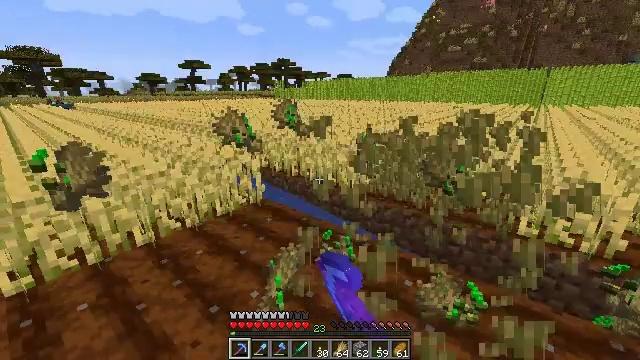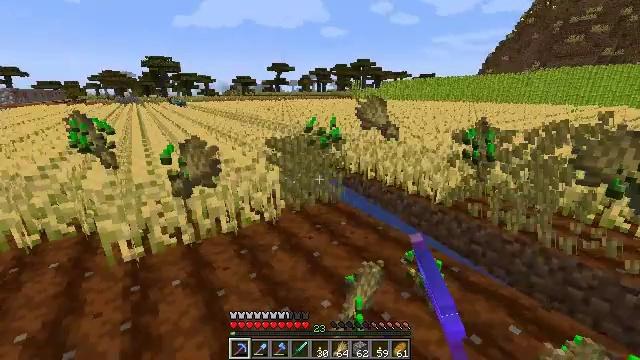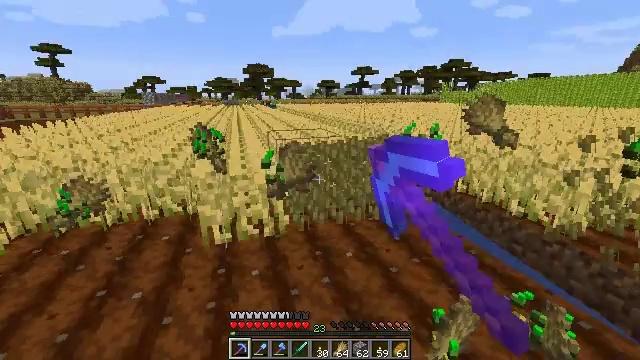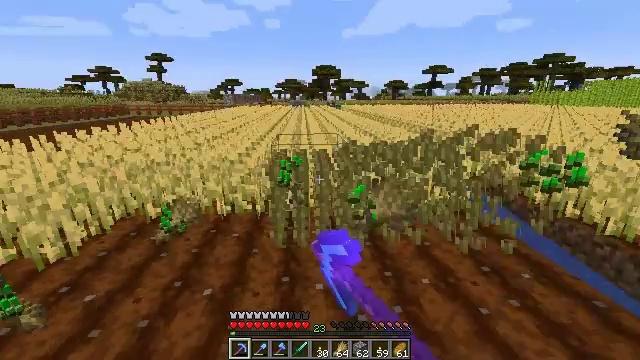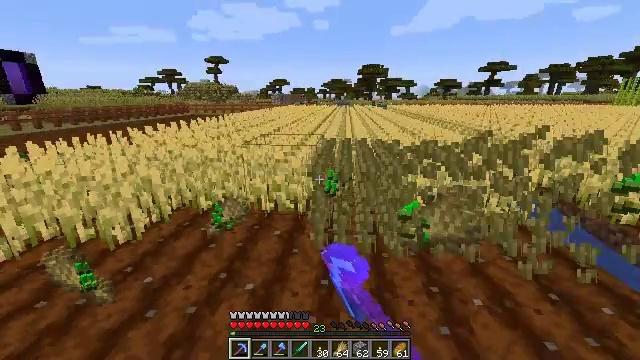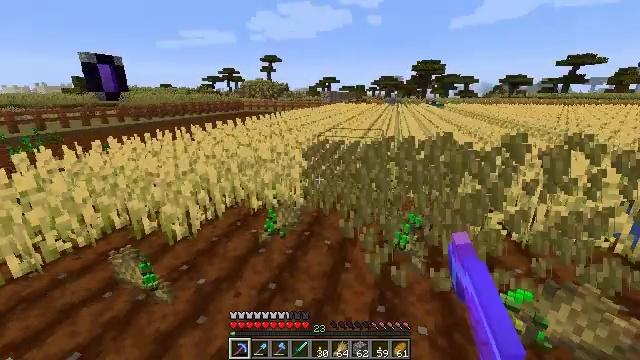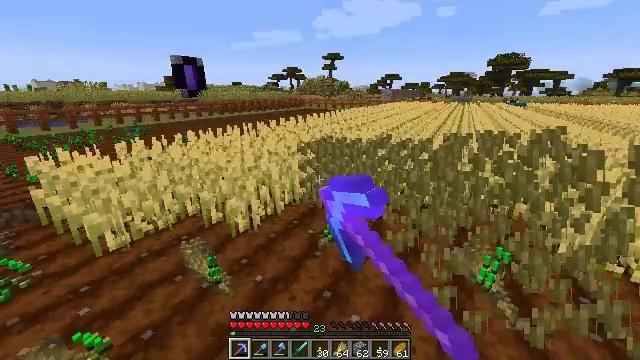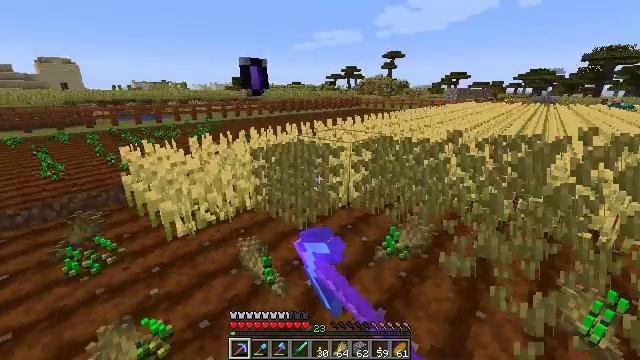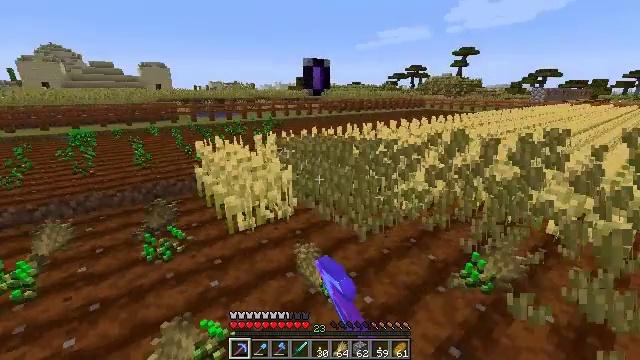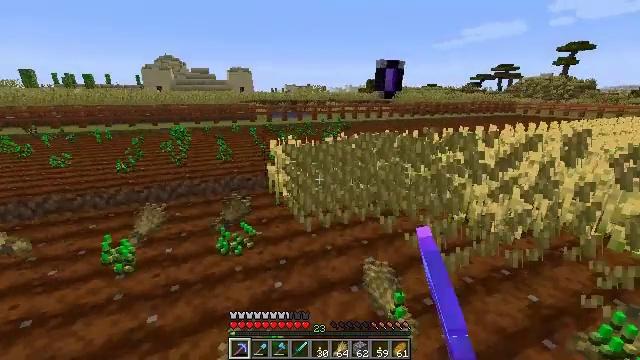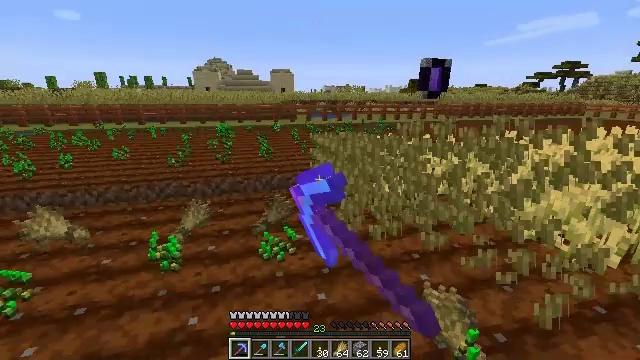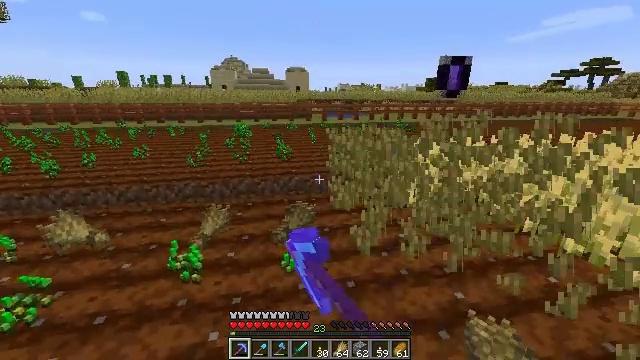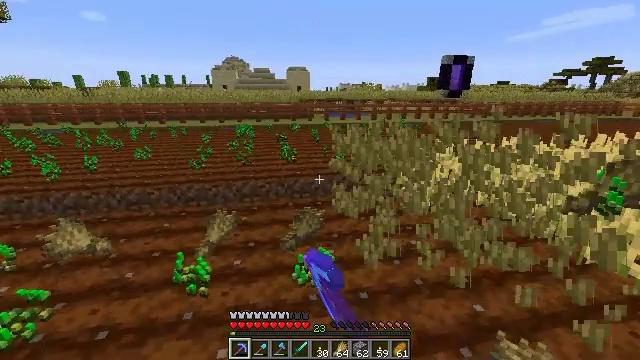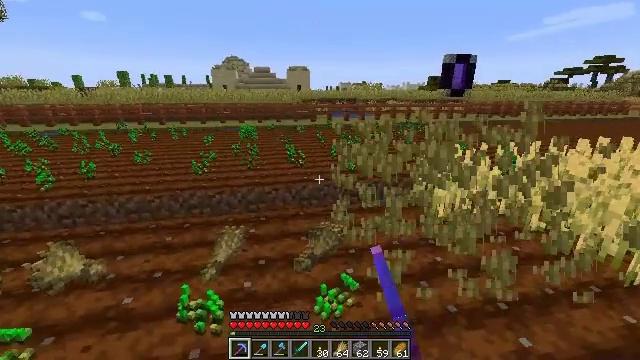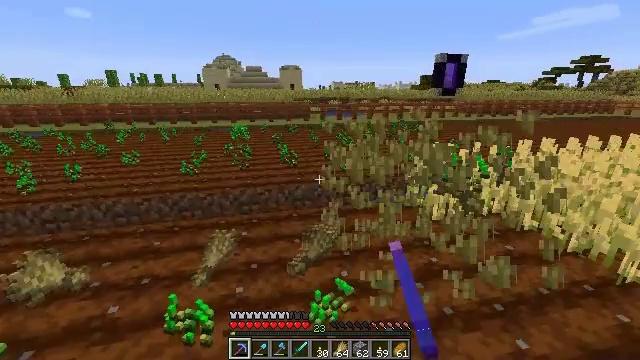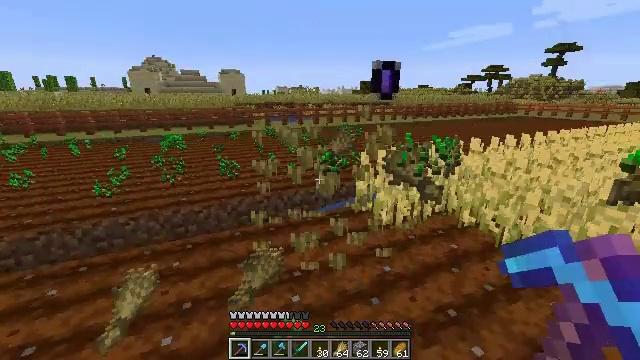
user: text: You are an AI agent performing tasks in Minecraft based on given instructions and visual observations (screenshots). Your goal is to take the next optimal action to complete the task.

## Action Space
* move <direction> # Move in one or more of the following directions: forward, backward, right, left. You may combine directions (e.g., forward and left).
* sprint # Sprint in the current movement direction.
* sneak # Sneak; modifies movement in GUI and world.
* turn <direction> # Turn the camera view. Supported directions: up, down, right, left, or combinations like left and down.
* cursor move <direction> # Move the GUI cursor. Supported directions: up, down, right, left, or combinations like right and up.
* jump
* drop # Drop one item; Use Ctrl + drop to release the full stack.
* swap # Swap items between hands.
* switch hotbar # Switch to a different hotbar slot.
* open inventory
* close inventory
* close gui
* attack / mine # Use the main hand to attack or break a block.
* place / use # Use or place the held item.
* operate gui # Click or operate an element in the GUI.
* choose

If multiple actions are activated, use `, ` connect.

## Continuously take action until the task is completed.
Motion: motion action
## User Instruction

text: Destroy the wheat to collect it.
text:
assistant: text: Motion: move forward and move left, turn left, attack / mine
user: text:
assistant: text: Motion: move forward and move left, turn left, attack / mine
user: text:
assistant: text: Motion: move forward and move left, turn left, attack / mine
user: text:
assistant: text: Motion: move forward and move left, turn left, attack / mine
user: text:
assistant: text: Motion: move forward and move left, turn left, attack / mine
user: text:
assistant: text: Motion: move forward and move left, turn left, attack / mine
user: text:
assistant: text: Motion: move forward and move left, turn left, attack / mine
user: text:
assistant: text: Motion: move forward and move left, turn left, attack / mine
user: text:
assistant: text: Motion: move forward and move left, turn left, attack / mine
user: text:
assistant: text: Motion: move forward and move left, turn left, attack / mine
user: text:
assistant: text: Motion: move forward and move left, turn left, attack / mine
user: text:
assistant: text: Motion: move forward and move left, attack / mine
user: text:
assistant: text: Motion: move forward and move left, attack / mine
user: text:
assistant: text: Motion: move forward and move right, turn right, attack / mine
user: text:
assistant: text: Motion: move forward and move right, turn right, attack / mine
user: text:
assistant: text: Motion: move forward and move right, turn right, attack / mine
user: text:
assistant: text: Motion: move forward and move right, turn right, attack / mine
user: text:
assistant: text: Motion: move forward and move right, turn right, attack / mine
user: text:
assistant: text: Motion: move forward and move right, turn right, attack / mine
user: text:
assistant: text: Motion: move forward and move right, turn right, attack / mine
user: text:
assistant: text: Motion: move forward and move right, turn right, attack / mine
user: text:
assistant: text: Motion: move forward and move right, turn right, attack / mine
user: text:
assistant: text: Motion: move forward and move right, turn right, attack / mine
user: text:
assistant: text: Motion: move forward and move right, turn right, attack / mine
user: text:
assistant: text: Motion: move forward and move right, turn right, attack / mine
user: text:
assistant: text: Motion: move forward and move right, turn right, attack / mine
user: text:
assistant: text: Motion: move forward and move right, turn right, attack / mine
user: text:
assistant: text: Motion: move forward and move right, turn right, attack / mine
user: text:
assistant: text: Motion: move forward, attack / mine
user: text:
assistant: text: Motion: move forward and move left, attack / mine